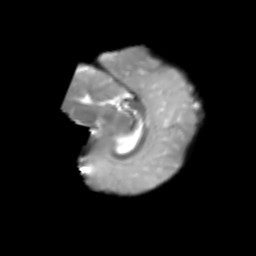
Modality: T2w
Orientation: sagittal
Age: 5
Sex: female
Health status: healthy